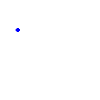
Particle: kaon